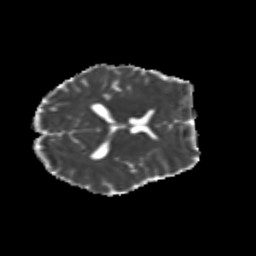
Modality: MD
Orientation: axial
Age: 20
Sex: male
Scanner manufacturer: siemens
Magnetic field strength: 3 T
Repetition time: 3.5 s
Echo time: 0.104 s